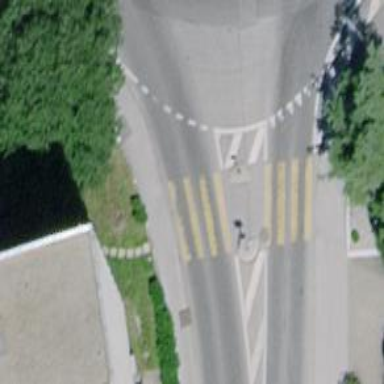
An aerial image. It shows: Kerb serving as barrier.